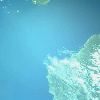
Label: water